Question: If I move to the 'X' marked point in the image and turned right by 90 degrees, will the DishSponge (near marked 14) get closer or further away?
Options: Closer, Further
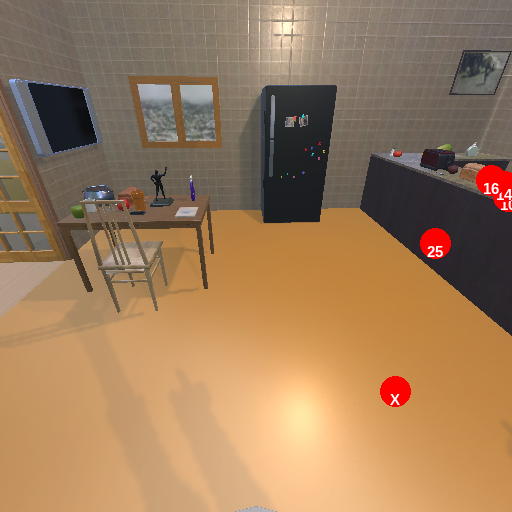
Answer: Closer